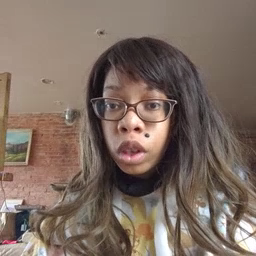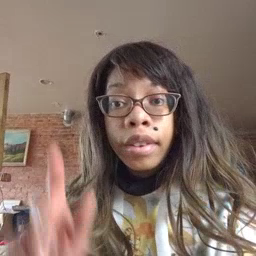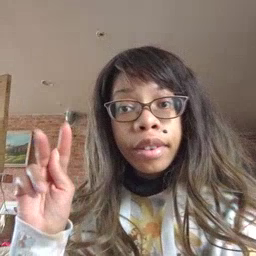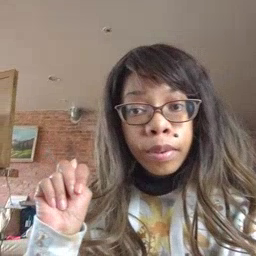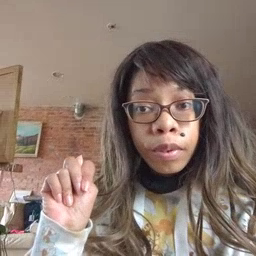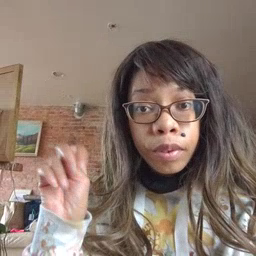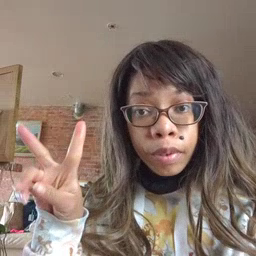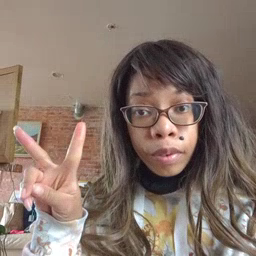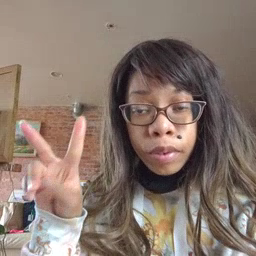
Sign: TV